Question: Well, I coded this page, but I got stuck at why does the third column is pushing down my text (or other elements). It uses the same style from the first box, but while the first box is ok, the third one is pushing the elements down by some pixels.
Like this:

HTML
'''
<div id="contentWrapper">
<div id="sideBar">
<div class="sidebarBox"></div>
<div class="sidebarContent">
<h4>
Indice
</h4>
<ul class="tree">
<li>
<a href="#sinopse">Sinopse</a>
</li>
<li>
<a href="#tropas">Tropas</a>
</li>
<li>
<a href="#">Geladeira</a>
<ul>
<li>
<a href="#logica">Logica</a>
</li>
<li>
<a href="#genio">Genio</a>
</li>
<li class="last">
<a href="#horror">Horror</a>
</li>
</ul>
</li>
<li>
<a href="#notas">Notas</a>
</li>
<li>
<a href="#midia">Midia</a>
</li>
<li class="last">
<a href="#referencias">Referencias</a>
</li>
</ul>
</div>
</div>
<div id="mainBody"></div>
<div id="infoBar">
<div class="sidebarBox"></div>3o Column
</div>
</div>
'''
CSS
'''
* {
margin:0;
padding:0;
font:normal normal 14px/20px Helvetica,Arial,sans-serif
}
h4 {
font-size:14px;
font-weight:700;
text-transform:uppercase;
padding-top:10px;
border-bottom:2px solid #2a558c;
margin-bottom:10px
}
#contentWrapper {
display:table;
border-spacing:0;
width:100%;
height:500px
}
#contentWrapper > div {
display:table-cell
}
#sideBar {
background-color:#E4E5DD;
width:200px
}
#mainBody {
background-color:#EEEEE6
}
#infoBar {
background-color:#e4e5dd;
width:200px
}
#footer {
background-color:#323540;
height:50px
}
.sidebarBox {
background-color:#323540;
height:30px;
width:100%
}
.sidebarContent {
padding:15px
}
'''
I messed a lot with the Firebug and even tried to open it in IE and Chrome, with same results. Both columns use the same CSS, and this difference is freaking me out. I thought about "fixing" it with some negative margins, but I want to understand the problem first, insted of "workahacking" away.
Thanks a lot in advance!
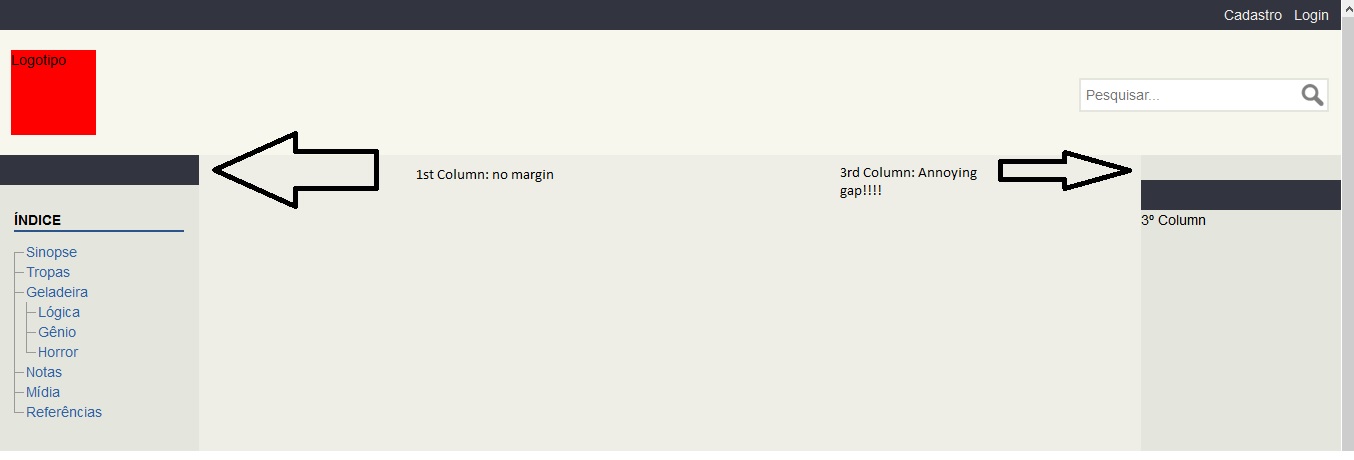
Answer: Add 'vertical-align: top' to '#contentWrapper > div'. Currently it is 'baseline'.
<URL>
CSS
'''
#contentWrapper > div {
display: table-cell;
vertical-align: top;
}
'''
Without 'vertical-align: top', the 'div' is basing its vertical alignment on '.sidebarContent' which has 15px of padding. This is resulting in the 15px gap.